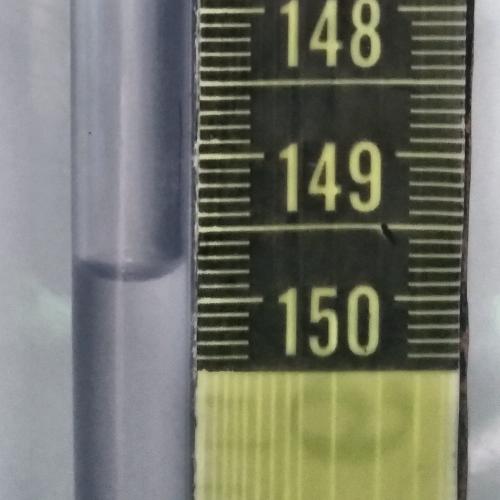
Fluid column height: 149.8 cm